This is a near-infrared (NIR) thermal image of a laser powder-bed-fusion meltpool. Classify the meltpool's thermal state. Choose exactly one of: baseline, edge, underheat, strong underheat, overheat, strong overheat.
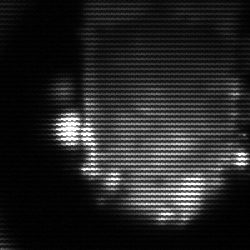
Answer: baseline